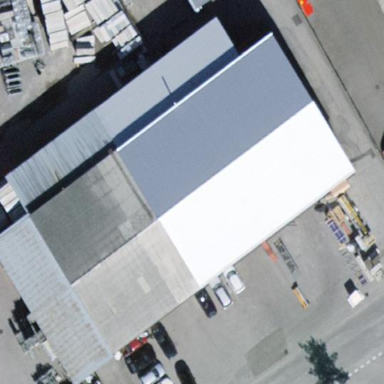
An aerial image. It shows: Commercial building.